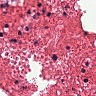
Metastatic tissue present: no